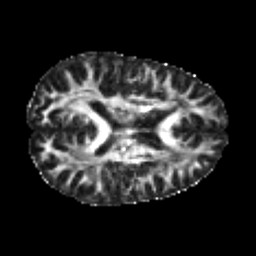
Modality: FA
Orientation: axial
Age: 24
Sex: male
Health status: healthy
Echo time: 0.074 s